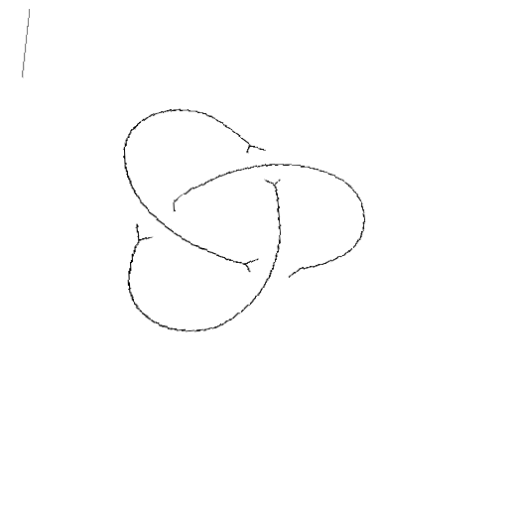
Crossing number: 3